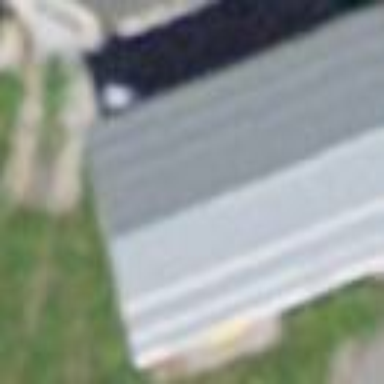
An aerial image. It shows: Building.